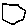
Label: hexagon